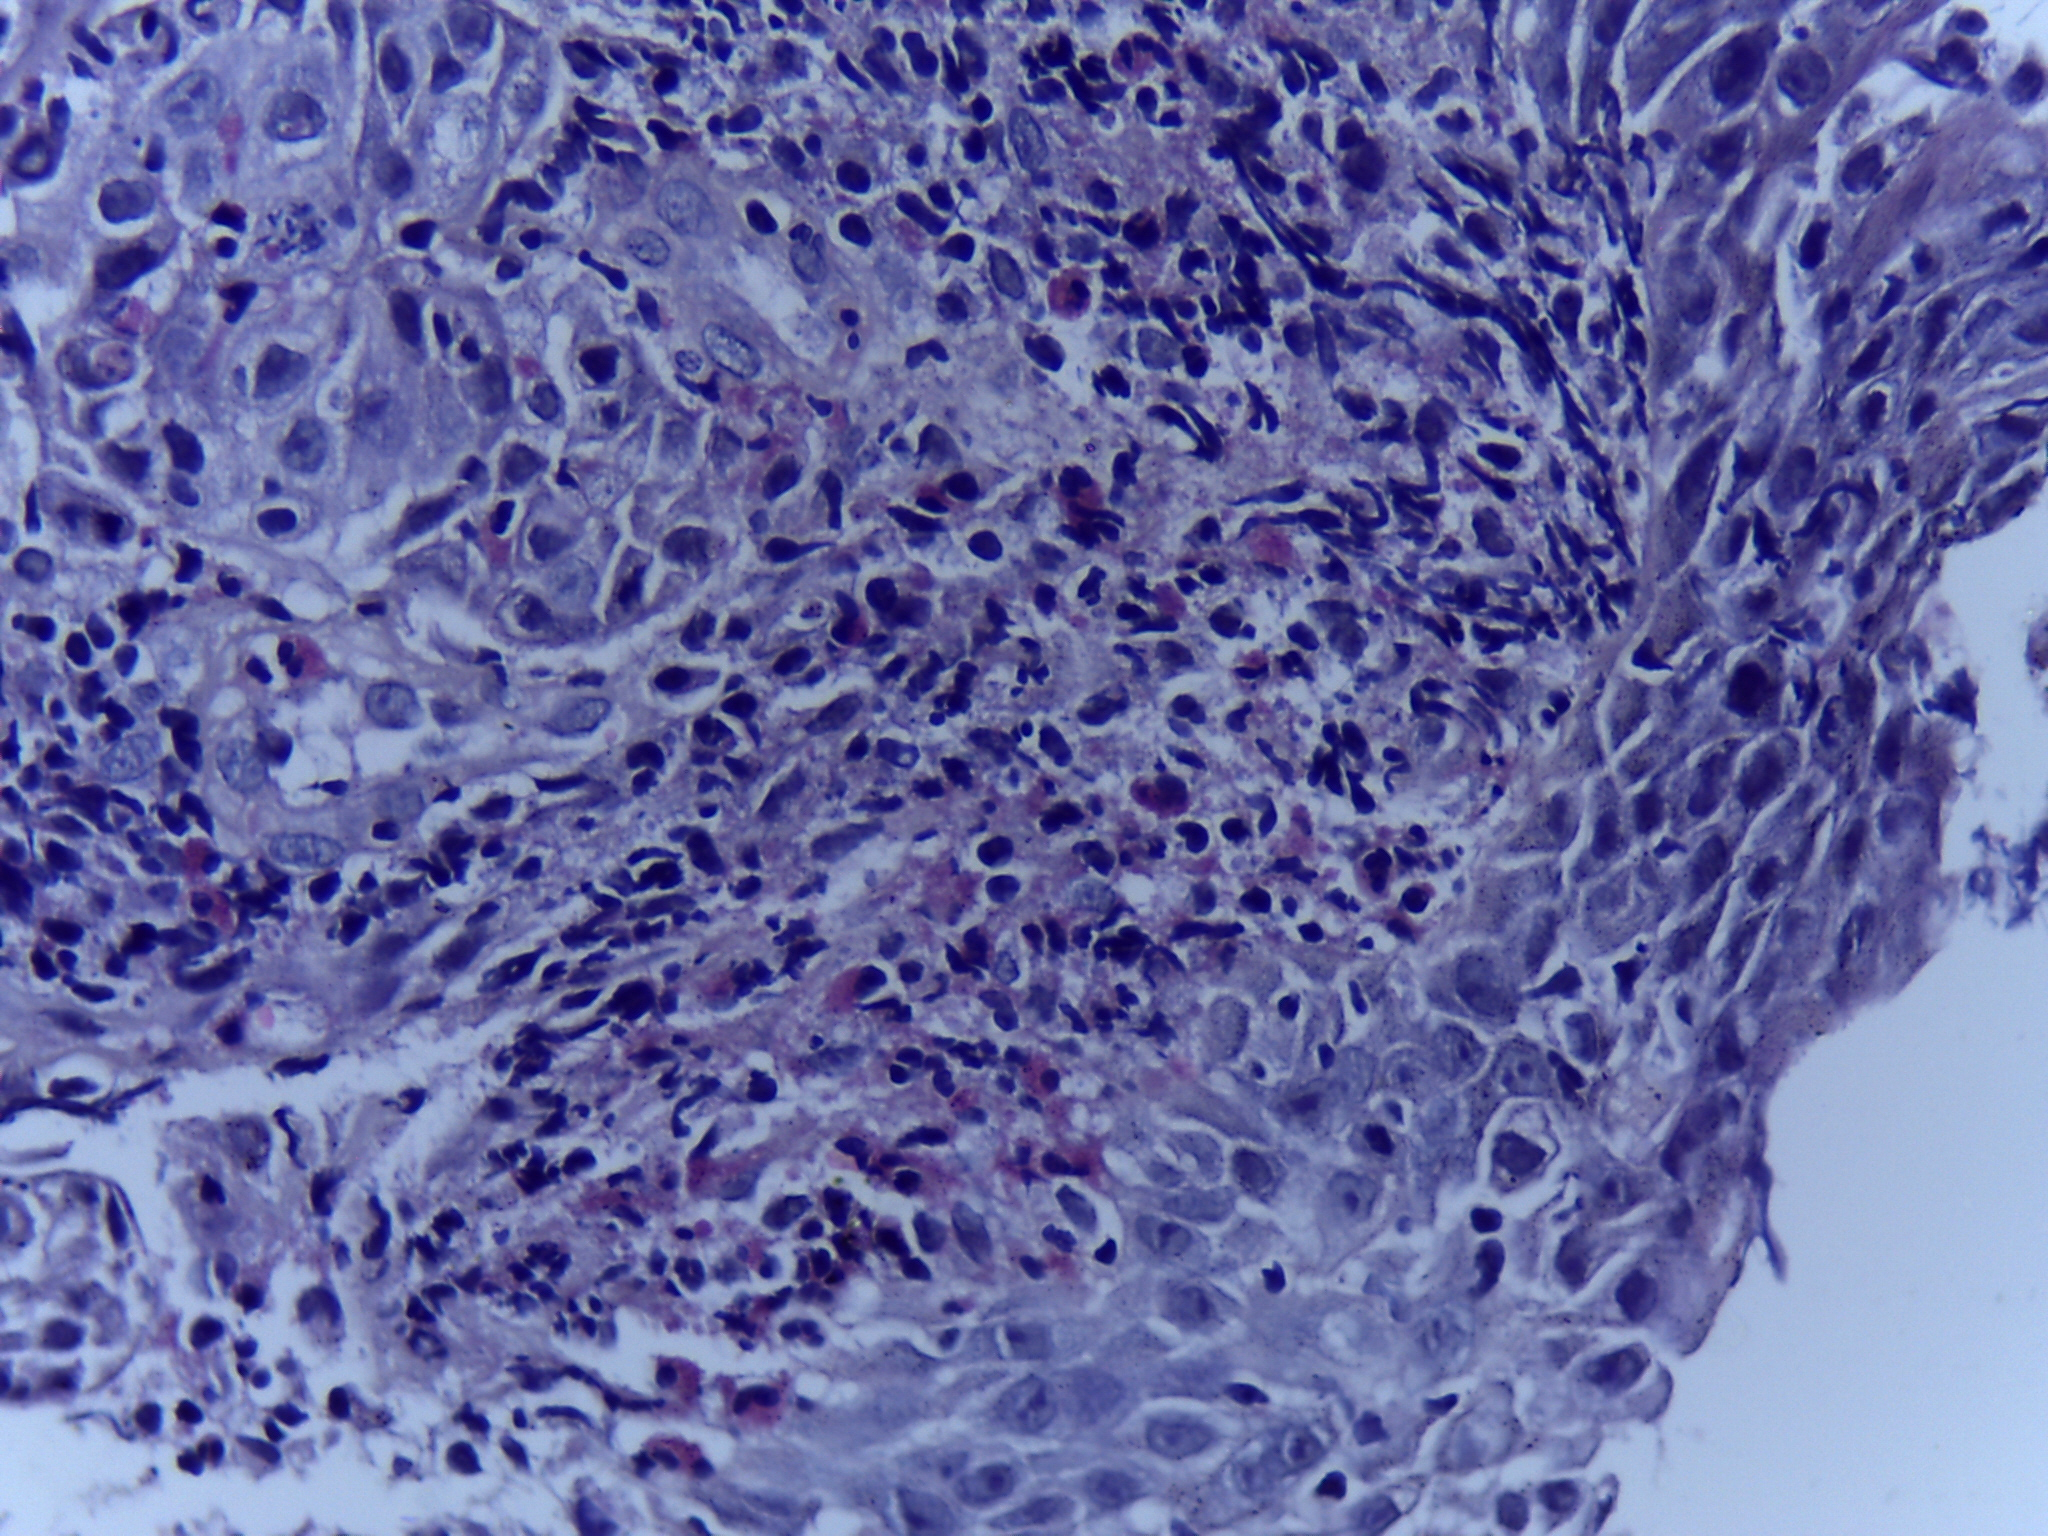
Diagnosis: OSCC